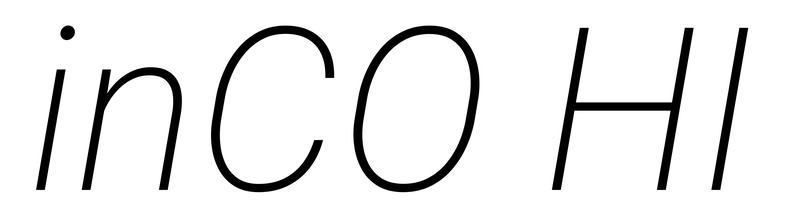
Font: Roboto-Italic_ExtraLight_Italic